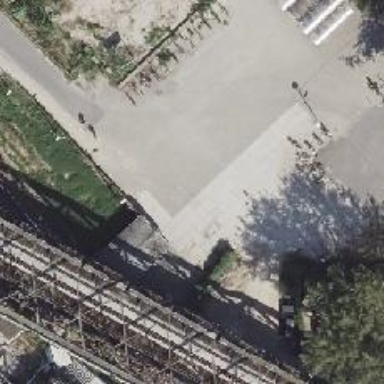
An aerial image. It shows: Pedestrian path with asphalt surface.